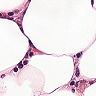
Metastatic tissue present: no